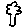
Label: tree